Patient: sex M, age 23
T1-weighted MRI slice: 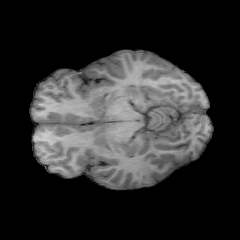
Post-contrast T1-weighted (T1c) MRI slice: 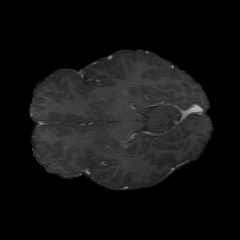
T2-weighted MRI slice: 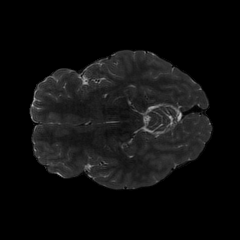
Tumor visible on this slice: no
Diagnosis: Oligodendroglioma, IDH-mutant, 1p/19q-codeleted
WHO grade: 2